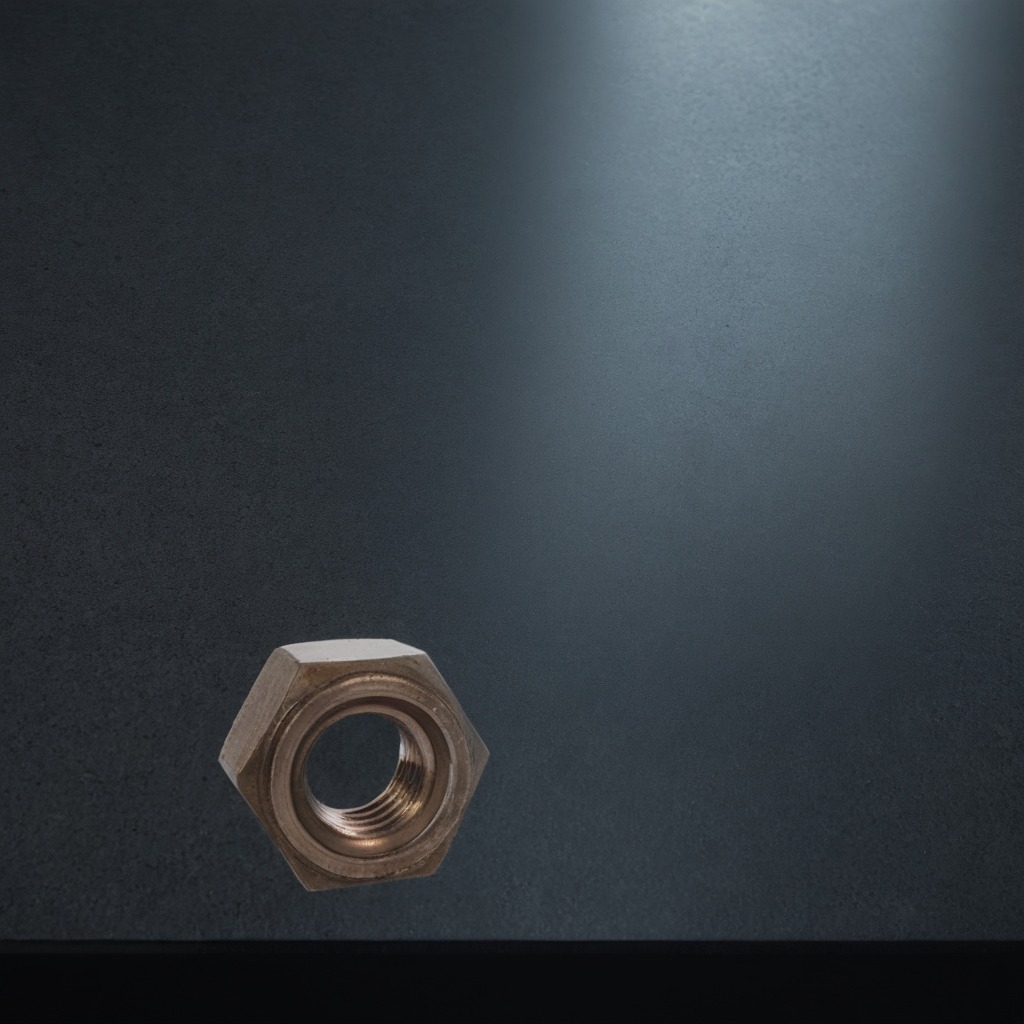
A metal nut lies on the clean granite table inside a workshop at night dim ambient light soft shadows worn but